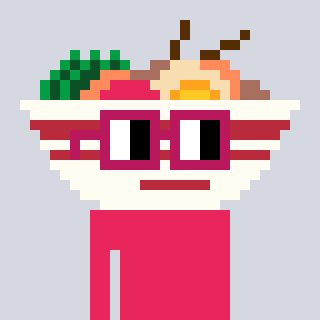
a pixel art character with square dark red glasses, a noodles-shaped head and a redpinkish-colored body on a cool background